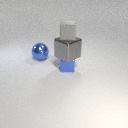
large gray metal cube above small blue metal cube